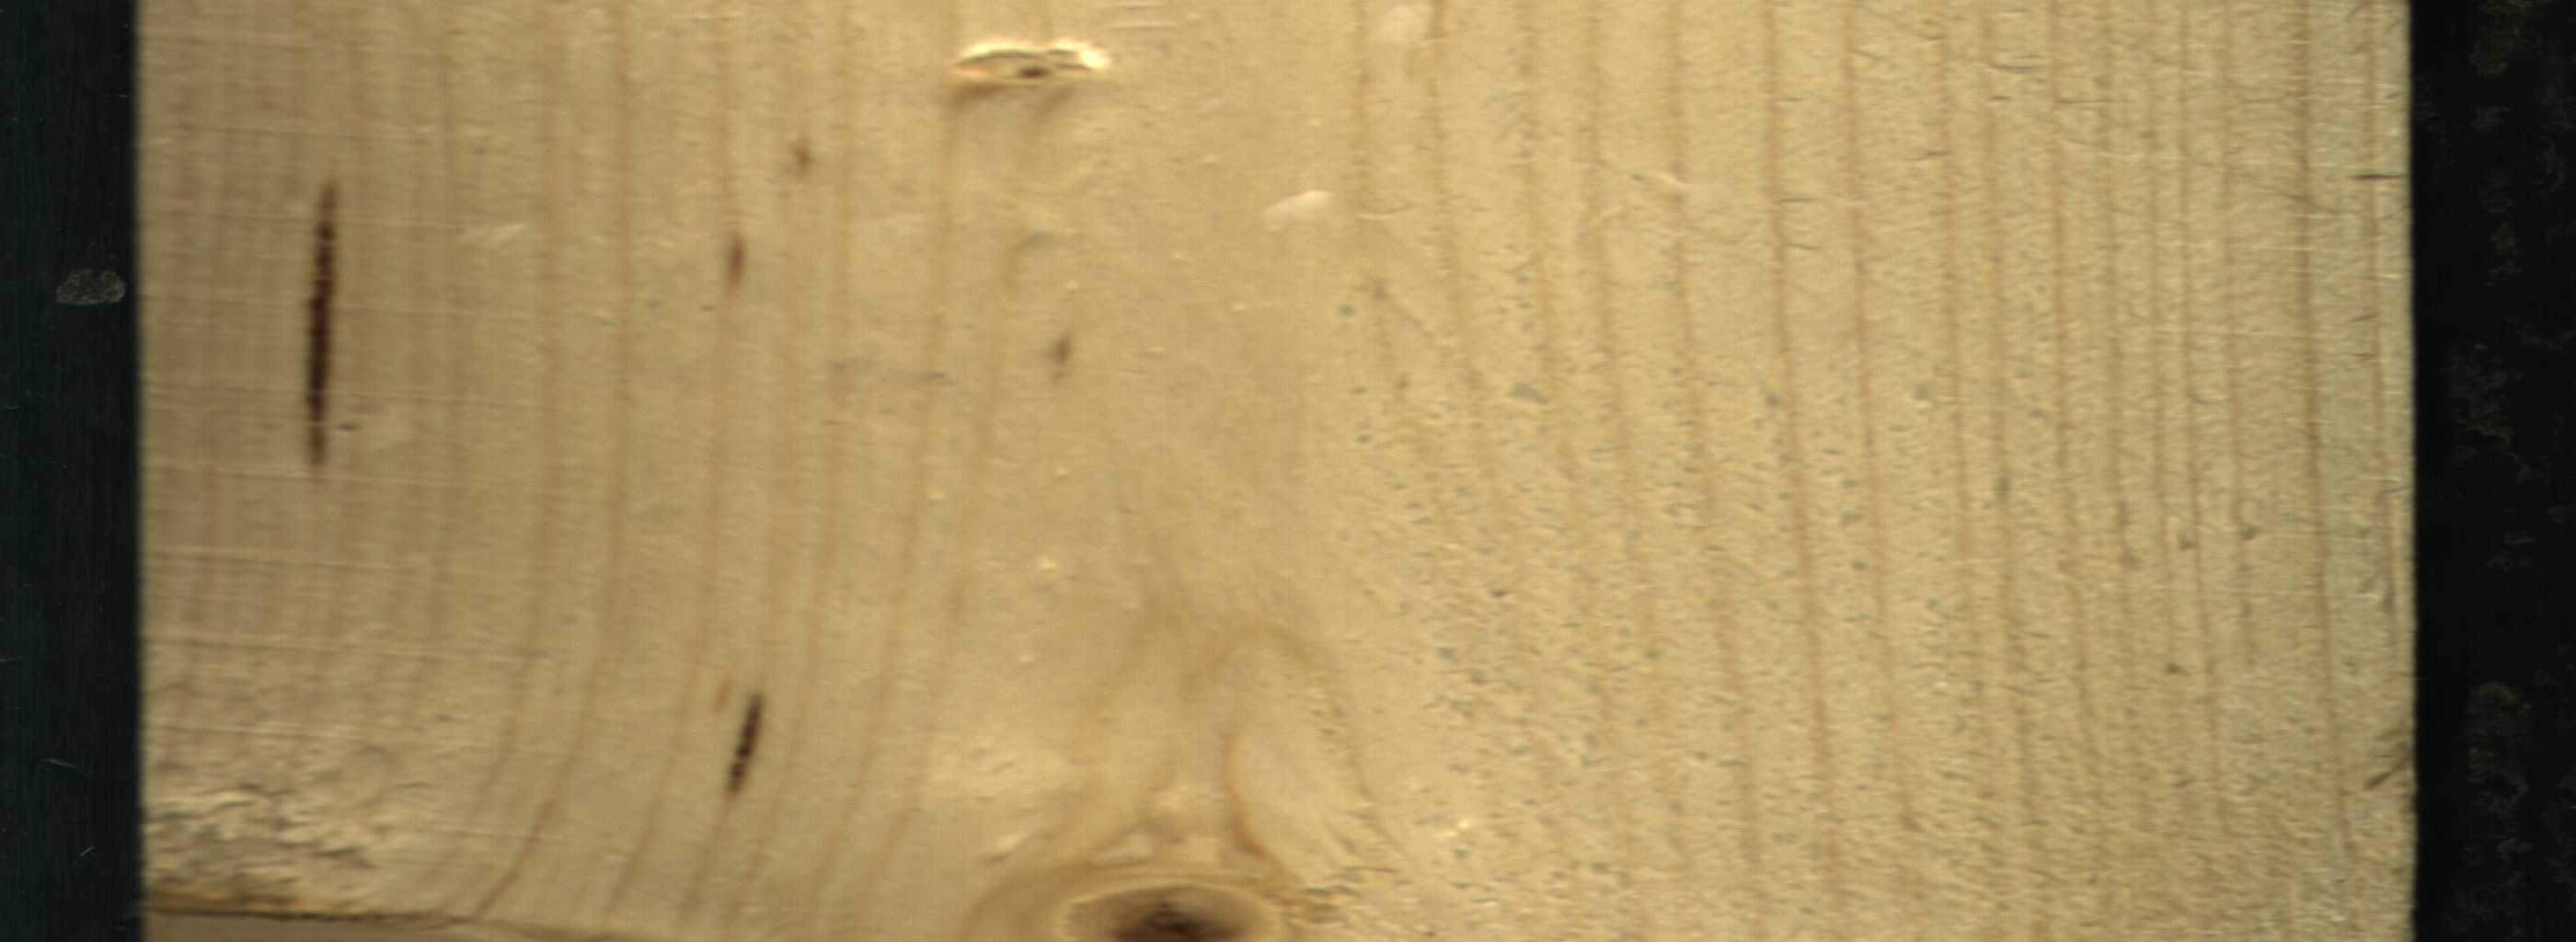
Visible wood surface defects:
resin
resin
Live_Knot
Live_Knot
Live_Knot